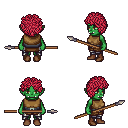
a pixel art fantasy rpg character, female body template, orc, green skin, leather chest armor, metal pants, ruby red curly afro hairstyle, brown shoes, spear, four views (front, back, left, right), 2x2 character sprite sheet, small pixel art, hard edges, no anti-aliasing